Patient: sex M, age 47
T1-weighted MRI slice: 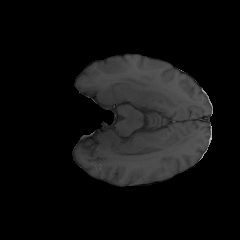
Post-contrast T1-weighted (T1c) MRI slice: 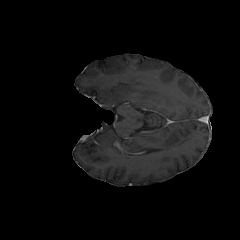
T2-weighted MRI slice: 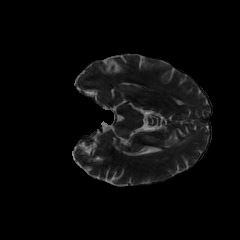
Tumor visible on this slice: yes
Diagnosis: Astrocytoma, IDH-wildtype
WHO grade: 3